Question: My application deals with Cell Broadcast messages, which is a non ordered broadcast.
I want my application to receive this broadcast and kill the message notification of CB messages.
I've found out that SMS notification can be suppressed by using an intent filter with a priority tag as shown below
'''
<receiver android:name="com.example.sis.xxyyReceiver" >
<intent-filter android:priority="999">
<action android:name="android.provider.Telephony.SMS_RECEIVED" >
</action>
</intent-filter>
</receiver>
'''
So I've tried to do the same with CB messages like this
'''
<intent-filter android:priority="100">
<action android:name="android.provider.Telephony.CB_RECEIVED" >
</action>
</intent-filter>
'''
But it didn't work, and the log cat looks as follows

From my research and below comments, I've learned that non Ordered broadcasts cannot be aborted, So all I want to do is to suppress the notification (i.e CB_SMS alert and vibration) generated by CB message.
Can anyone help me with this aborting of non ordered broadcasts notification??
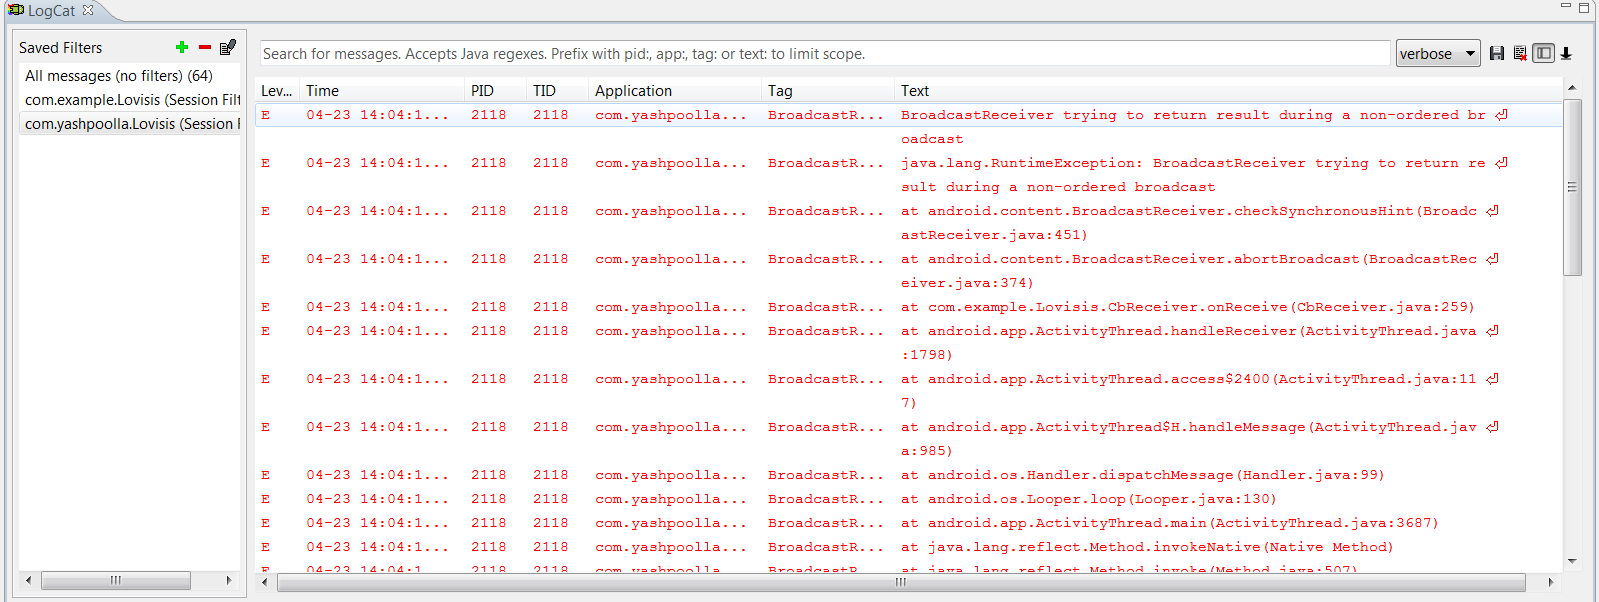
Answer: Alternatively, you could turn down the volume?
Or maybe just emulate the bluetooth headset hook to autoanswer the call (silently)?
'''
Intent i = new Intent(Intent.ACTION_MEDIA_BUTTON);
i.putExtra(Intent.EXTRA_KEY_EVENT,
new KeyEvent(KeyEvent.ACTION_UP, KeyEvent.KEYCODE_HEADSETHOOK));
context.sendOrderedBroadcast(i, "android.permission.CALL_PRIVILEGED");
Intent o = new Intent(Intent.ACTION_MEDIA_BUTTON);
o.putExtra(Intent.EXTRA_KEY_EVENT,
new KeyEvent(KeyEvent.ACTION_DOWN, KeyEvent.KEYCODE_HEADSETHOOK));
context.sendOrderedBroadcast(o, "android.permission.CALL_PRIVILEGED");
'''